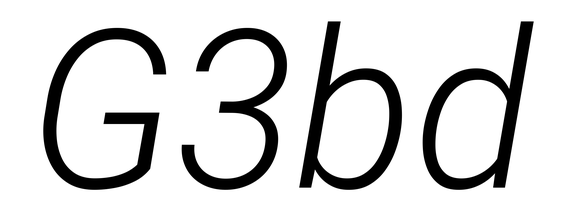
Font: Roboto-Italic_Light_Italic